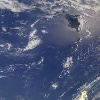
Label: water